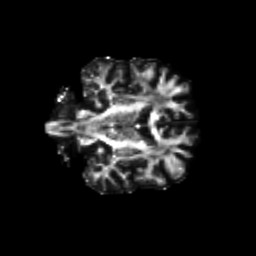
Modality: FA
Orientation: coronal
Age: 59
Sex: female
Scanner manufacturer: siemens
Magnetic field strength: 3 T
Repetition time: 8.6 s
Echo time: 0.095 s